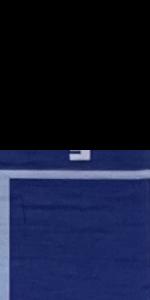
Label: Empty